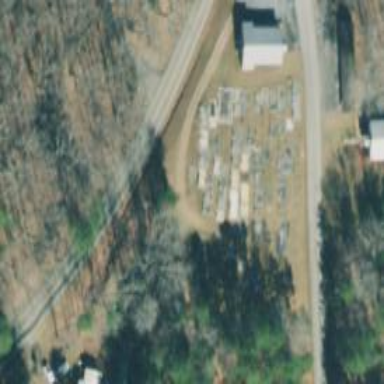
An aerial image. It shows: Cemetery.